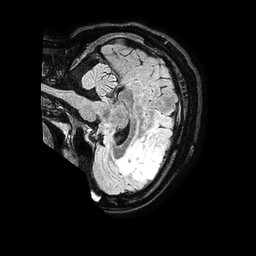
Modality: FLAIR
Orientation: sagittal
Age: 34
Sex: female
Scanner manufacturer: philips
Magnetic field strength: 1.5 T
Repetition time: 4.8 s
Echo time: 0.3 s